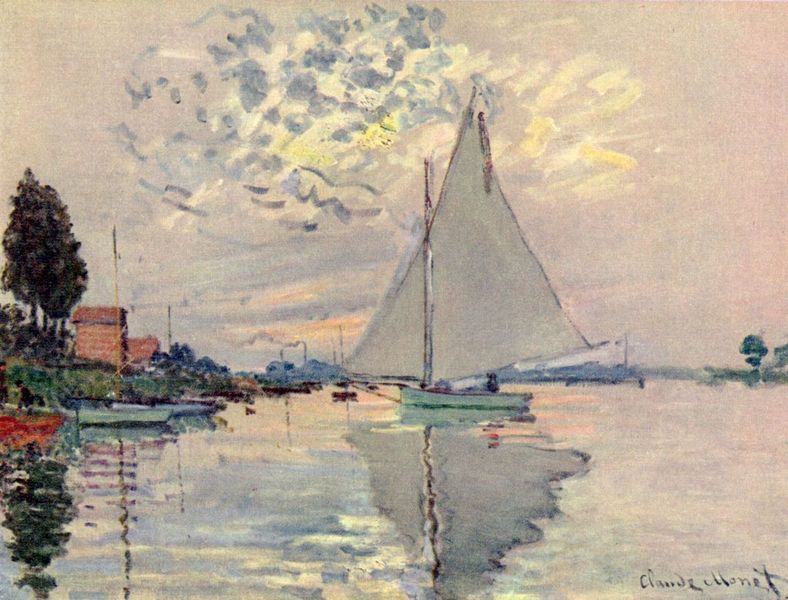
Titel: Segelboot in Le-Petit-Gennevilliers
Künstler: Claude Monet
Institution: Privatsammlung
Schlagwörter: baum, blau, dunkel, himmel, laub, meer, schatten, wasser, weiß, wolken, aquarell, bäume, cezanne, fluss, gelb, grün, impressionismus, landschaft, menschen, see, stadt, ufer, abend, frankreich, grau, hell, licht, orange, schwarz, dach, gebäude, haus, rot, wolke, malerei, mensch, signatur, dämmerung, ferne, horizont, horizontlinie, häuser, hügel, morgen, natur, spiegelung, wind, gewässer, hütte, qualm, rauch, sonne, pflanze, pflanzen, rosa, boot, boote, kamin, kamine, schornstein, bewölkt, schiff, schiffe, segel, segelboot, strand, welle, wellen, liegen, stab, fahne, mast, moderne, segelschiff, dächer, schornsteine, lila, sonnenuntergang, violett, fabrik, hafen, industrie, anleger, kai, masten, böschung, pier, steg, essen, impressionistisch, monet, glanz, lciht, abendrot, reflexion, segelboote, unterschrift, linie, schein, verschwommen, ankern, claude, claude monet, plein air, zentrum, seelandschaft, franzose, master, segal, calue, eduard monet, mestre